Question: I have searched through and have read a ton of sources, but I cannot seem to find an answer. I thought these "types" were equal, but when I decode h264 into bytes using jcodec I assumed the data output was YUV 4:2:O Planar (YUV420P); this is the expected input type for my VPX encoder. The VPX encoded image looks like this:

So I have to assume that while YUVFormat.YUV_420 is most likely YUV420P, the ColorSpace.YUV420 is some other variant of YUV420. Does anyone know which variant it is so that I can find a conversion routine?
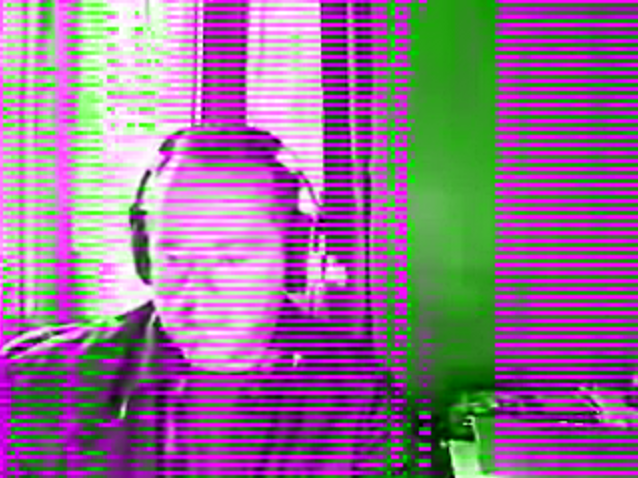
Answer: One format interlaces the u and v data for a full scan line. the other writes the entire U and then the entire v data. These are after the entire Y image. yuv420 and yuv420p specifies which layout. yuv420 writes all the u then all the v data, yv420p interlaces the u and v data scan line by scan line. This image can be a little misleading because the data size is small enough to not show large blocks of u and v pixels.

I believe yuv420p would interlace the U1U2U3 V1V2V3 U4U5U6 V4V5V6